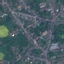
Land use / land cover: Residential